Interaction volume radius: 5 \u00c5
Interaction volume height: 15 \u00c5
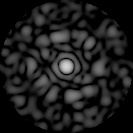
Disorder parameter: 0.8146